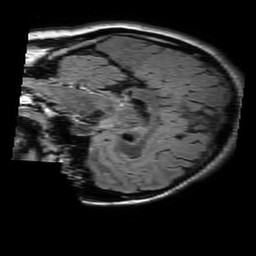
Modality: FLAIR
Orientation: sagittal
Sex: female
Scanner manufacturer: philips
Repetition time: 11 s
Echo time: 0.125 s